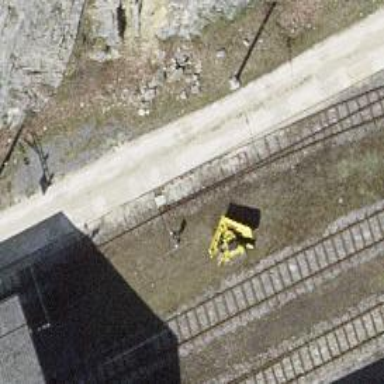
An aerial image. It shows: Railway switch.